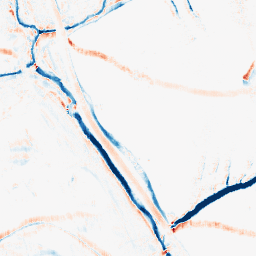
Category: morphological
Decomposition family: morphological_rect
Decomposition parameters: operation: average
width: 5
height: 10
Upsampling method: sinc_blackman
Upsampling parameters: scale: 2
kernel_size: 16
Upsampling scale: 2